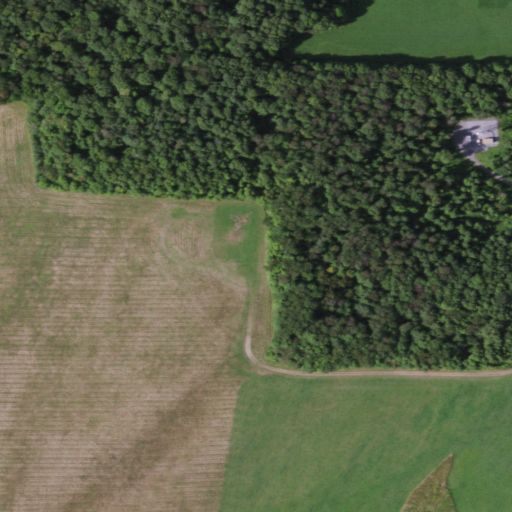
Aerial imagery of mountain in New York named Jackass Hill containing deciduous forest, pasture, and grassland